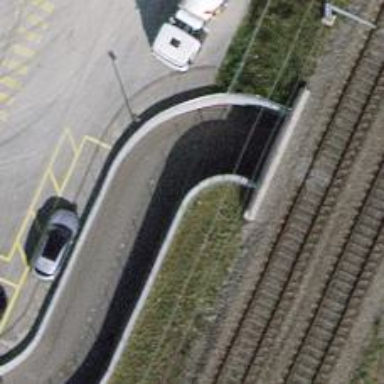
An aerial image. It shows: Wall barrier.